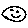
Label: smiley face